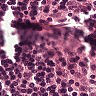
Metastatic tissue present: no